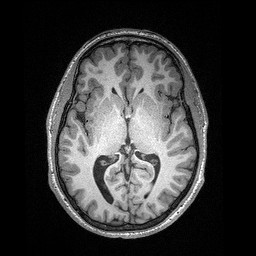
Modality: T1w
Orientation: coronal
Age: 24
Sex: male
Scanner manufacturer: siemens
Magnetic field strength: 3 T
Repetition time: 2.4 s
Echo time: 0.03 s